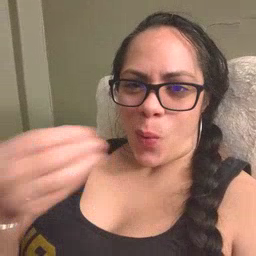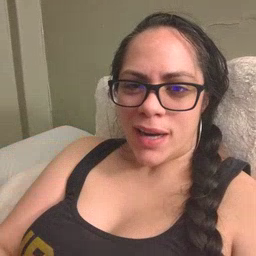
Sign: white